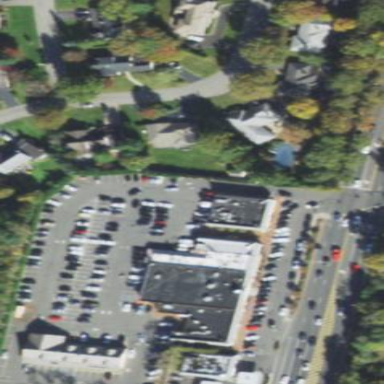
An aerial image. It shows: Retail area.